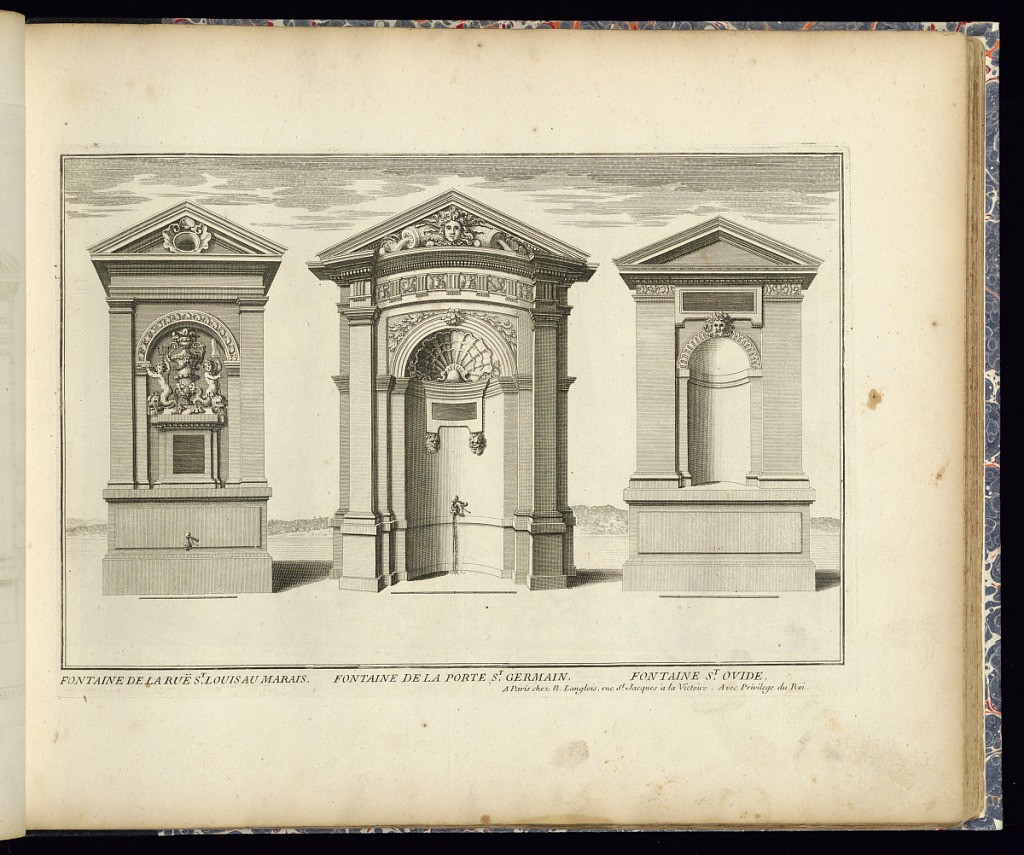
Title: FONTAINE DE LA RUË AU MARAIS / FONTAINE DE LA PORTE ST. GERMAIN / FONTAINE ST. OVIDE
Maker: Gabriel Perelle, French, 1604–1677
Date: late 17th century
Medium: Etching on laid paper
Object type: Print
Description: Three fountains decorated with classical motifs, each façade features pilasters, friezes, and surmounted by pediments. The ornament includes shells, dolphins, mascarons (masks), a vase, and fluting. Taps in the lower center of each fountain. A scale below each design. Each fountain is titled.